Interaction volume radius: 5 \u00c5
Interaction volume height: 15 \u00c5
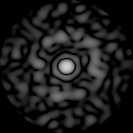
Disorder parameter: 0.88